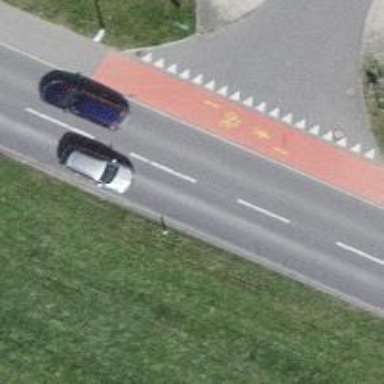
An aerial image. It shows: Marked road crossing with surface markings.